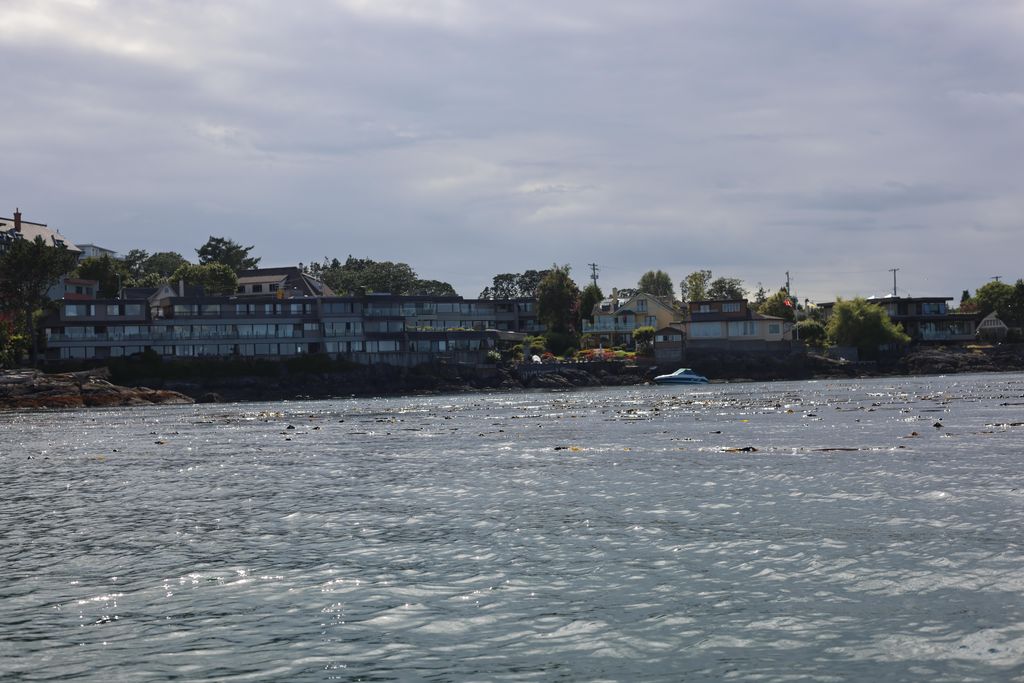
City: victoria